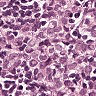
Metastatic tissue present: yes